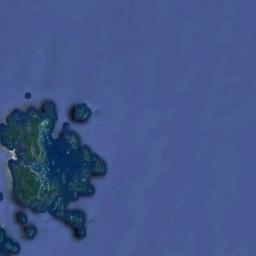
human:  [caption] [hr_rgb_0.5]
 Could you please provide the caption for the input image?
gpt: There are many islands of different shapes and sizes .

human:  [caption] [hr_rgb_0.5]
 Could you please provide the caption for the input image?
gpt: A group of green islands on the blue sea .

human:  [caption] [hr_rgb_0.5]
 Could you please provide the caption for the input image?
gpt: The archipelago with rugged terrain is surrounded by light blue waters .

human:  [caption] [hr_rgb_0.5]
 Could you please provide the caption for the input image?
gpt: The island looks desolate .

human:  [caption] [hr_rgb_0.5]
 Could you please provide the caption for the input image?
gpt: The green island with some reefs beside is on a blue sea .